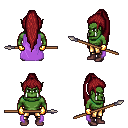
a pixel art fantasy rpg character, male body template, orc, green skin, lavender cape, gold greaves, brunette extra-long topknot hairstyle, gold gloves, maroon shoes, spear, four views (front, back, left, right), 2x2 character sprite sheet, small pixel art, hard edges, no anti-aliasing